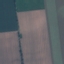
Land use / land cover: AnnualCrop